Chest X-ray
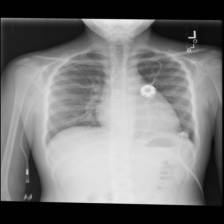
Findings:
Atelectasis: negative
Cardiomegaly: negative
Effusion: negative
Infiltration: negative
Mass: negative
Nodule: negative
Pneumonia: negative
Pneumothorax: negative
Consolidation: negative
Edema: negative
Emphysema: negative
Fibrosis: negative
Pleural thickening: negative
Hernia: negative